Interaction volume radius: 10 \u00c5
Interaction volume height: 10 \u00c5
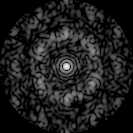
Disorder parameter: 0.6649